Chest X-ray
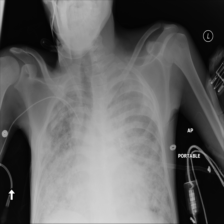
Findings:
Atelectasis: negative
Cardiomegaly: negative
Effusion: negative
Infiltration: positive
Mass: negative
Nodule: negative
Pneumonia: negative
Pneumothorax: negative
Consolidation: negative
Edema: negative
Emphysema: negative
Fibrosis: negative
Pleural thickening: negative
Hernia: negative